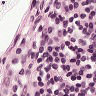
Metastatic tissue present: no